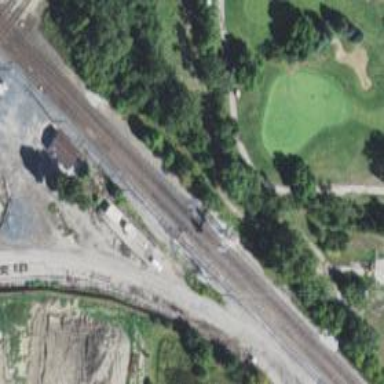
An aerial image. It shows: Railway siding with rails.